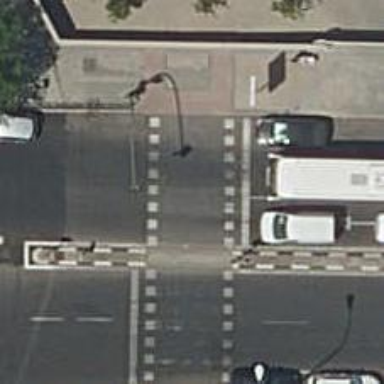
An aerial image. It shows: Asphalt footway with marked crossing equipped with traffic signals.